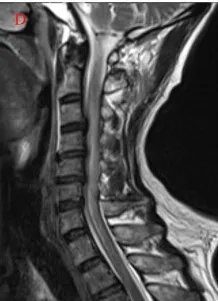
(D) Cervical spine MRI on the fifth day after the operation revealing similar hyperintensity and swelling in the cervical cord (T2).
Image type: radiology (mri)